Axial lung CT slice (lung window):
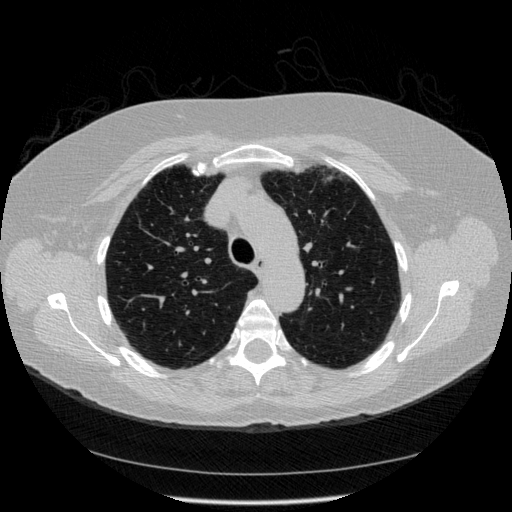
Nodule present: no